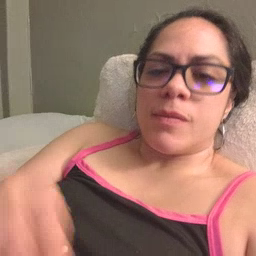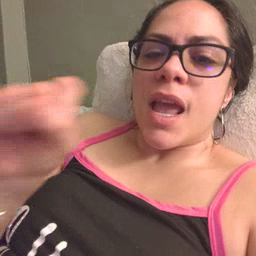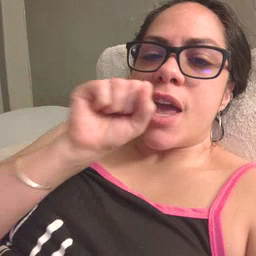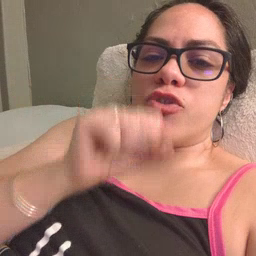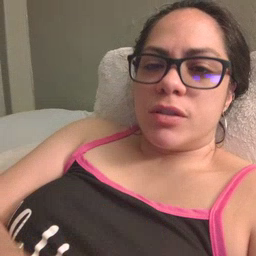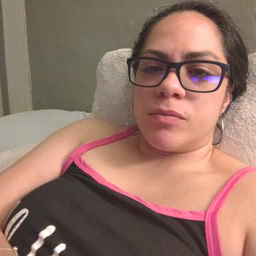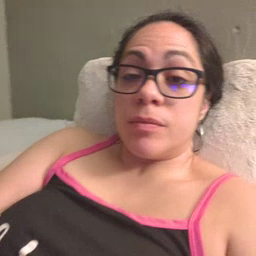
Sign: carrot